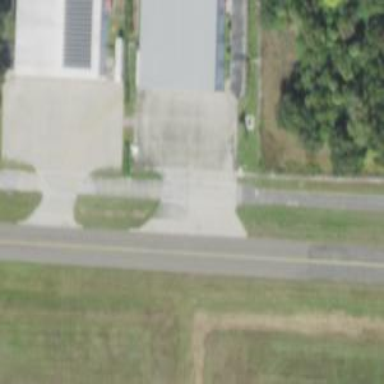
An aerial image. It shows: Image of taxiway at airport.